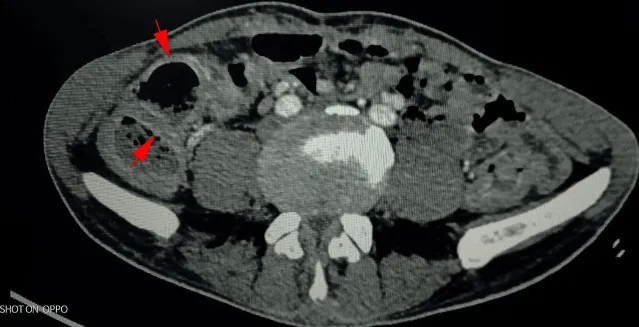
Abdominal computed tomography (CT) scan revealing diffuse parietal swelling (red arrow) and contrast intake in the mucosal layer. No obvious abscesses or intestinal perforations were found.
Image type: radiology (ct)